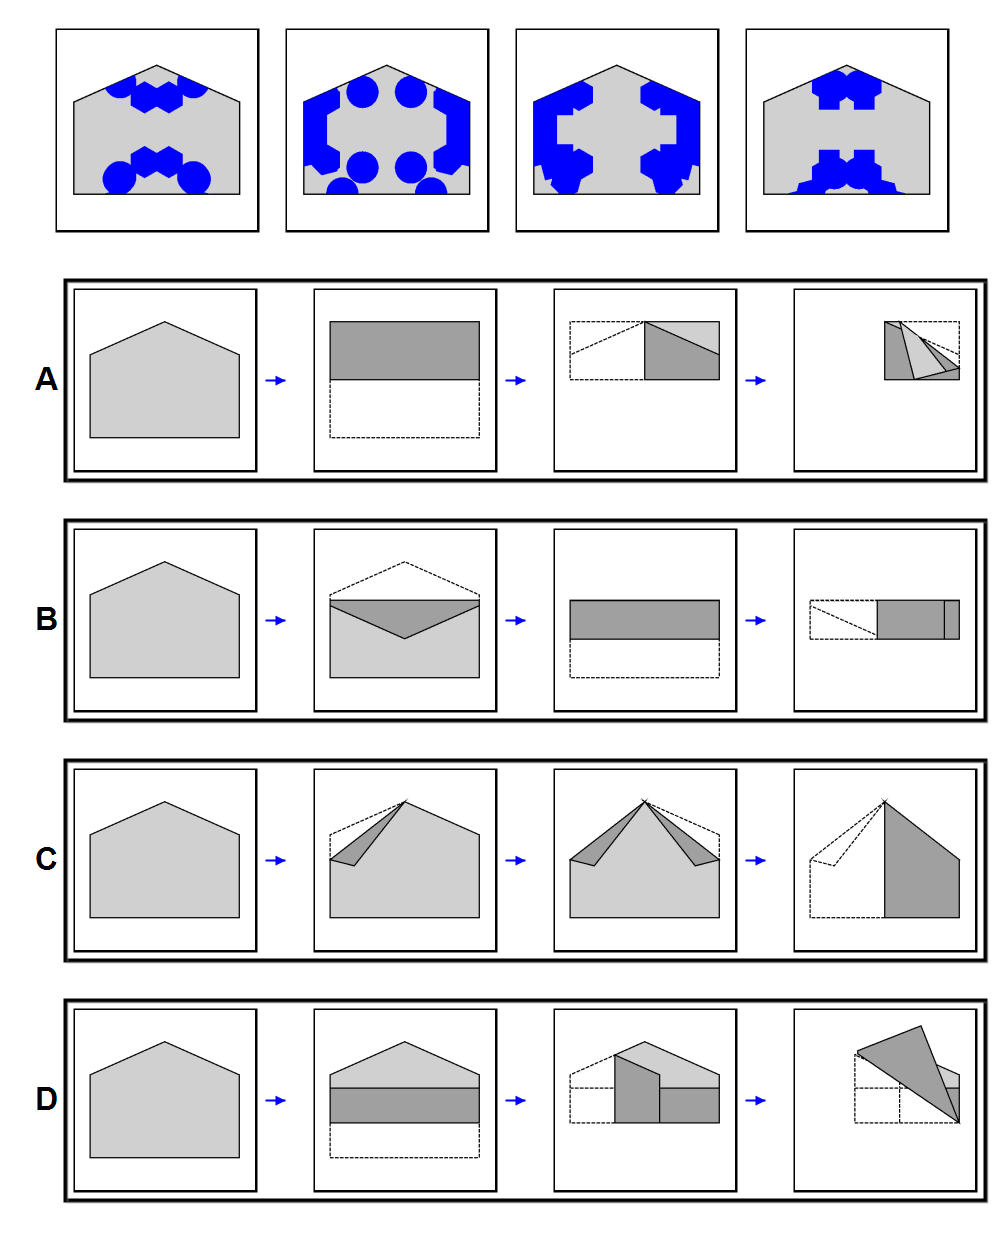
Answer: A